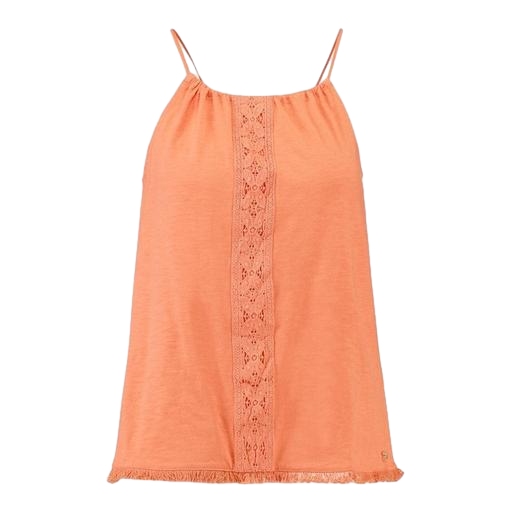
orange tank top, orange tara tank, sleeveless and dark peach color, white background